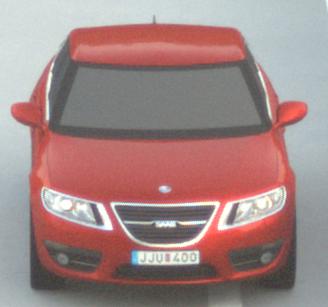
Make: Saab
Model: 5-Sep
Detailed model: 9-5 1.6T
Model produced from: 2010/06
Model produced until: 2011/12
Doors: 4
Color: red
Road condition: dry road
Daytime: sunrise or sunset
Contrast: low contrast